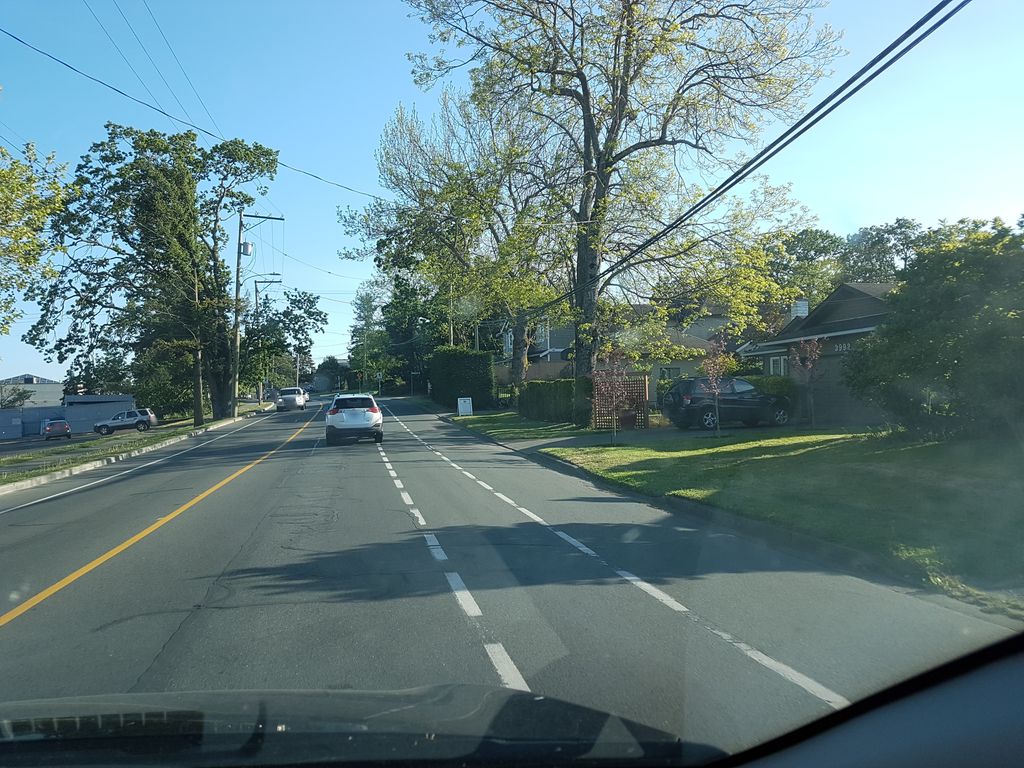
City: victoria